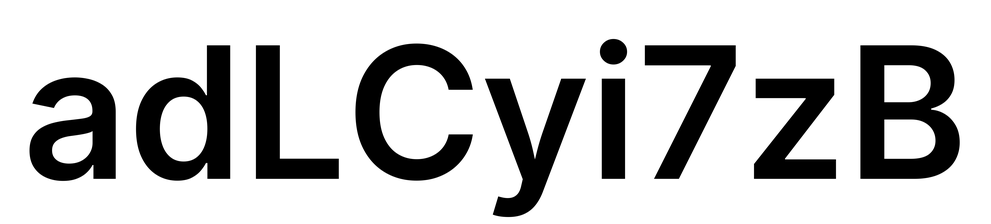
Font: Inter_SemiBold